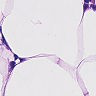
Metastatic tissue present: no